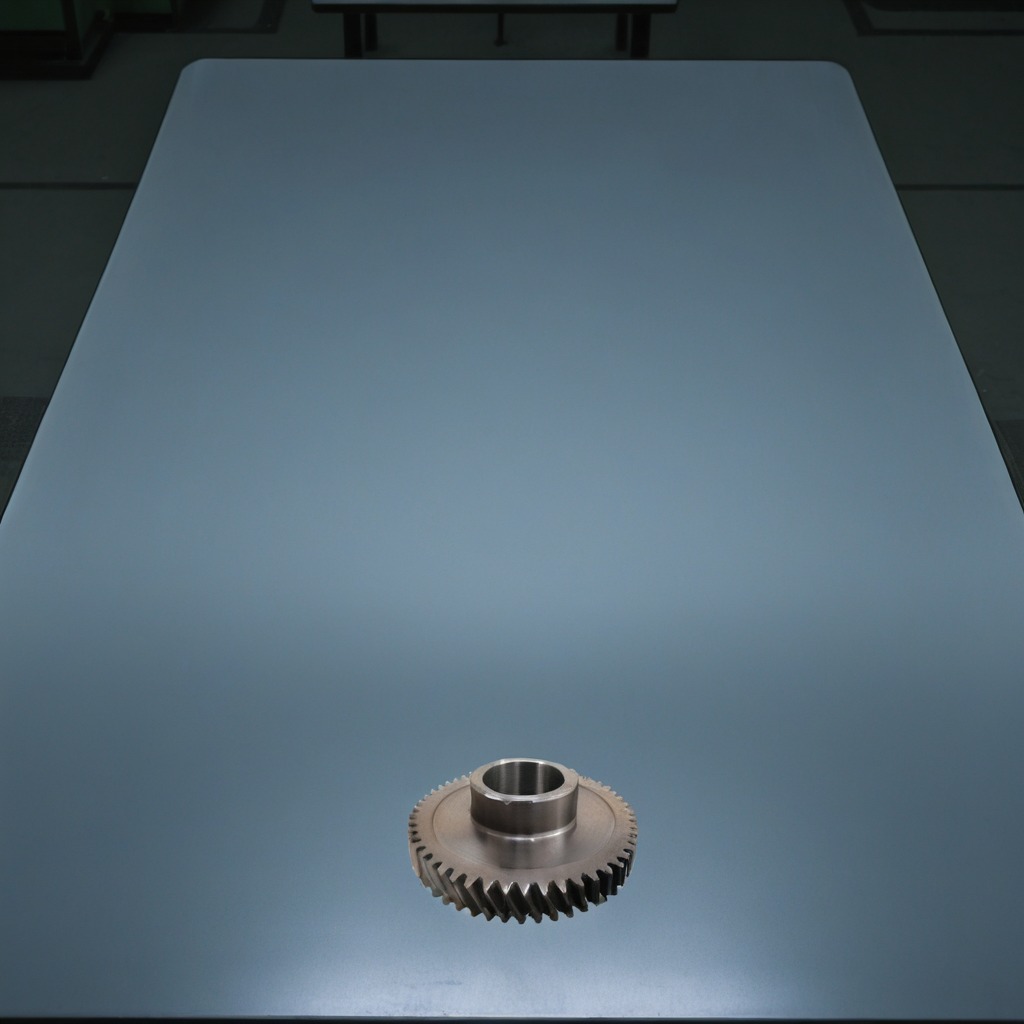
A steel gear with teeth lies on the clean empty table in a railway signal maintenance room lit by harsh overhead fluorescents.